Question: i have an activity that uses GPS tracking but when the GPS satellite option in the set up is not check my activity automatically opens the window and lets you check the check box my problem here is i want to end the said window when the user checks the checkbox!i've added a photo to make it easier to understand what i mean.
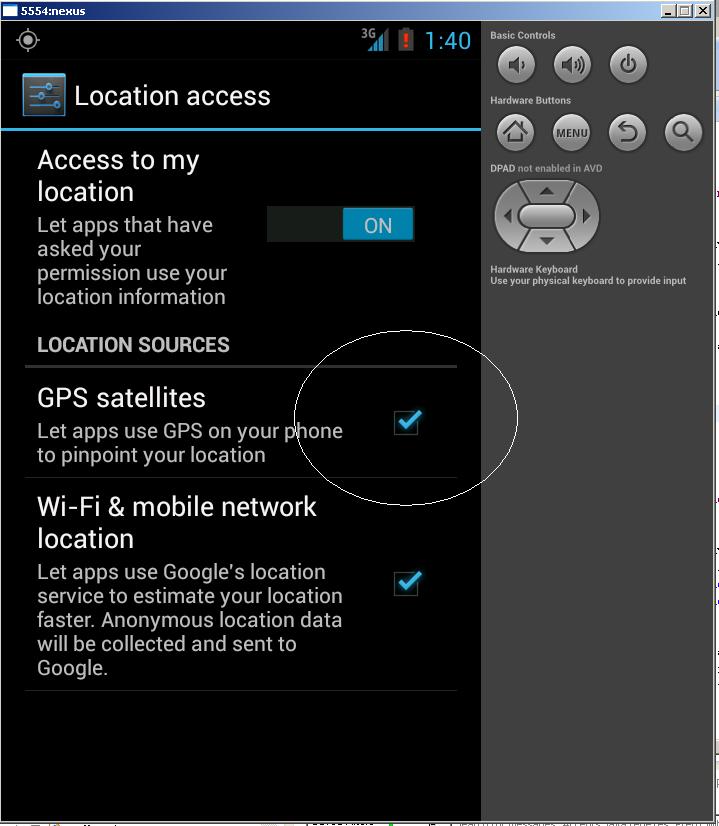
Answer: Defiantly you cannot close this screen because it's not in your application.
Instead, you can let user close it by click on Back button and you check its status another time in onResume() method of your activity.